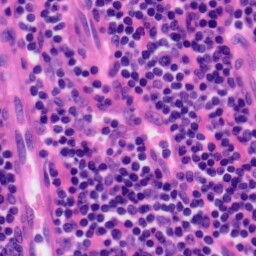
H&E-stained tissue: Tonsil